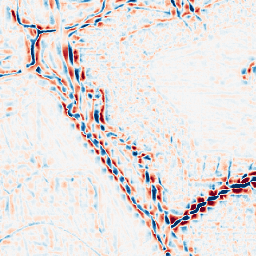
Category: wavelet
Decomposition family: wavelet_biorthogonal
Decomposition parameters: wavelet: bior2.4
level: 3
Upsampling method: sinc_blackman
Upsampling parameters: scale: 2
kernel_size: 4
Upsampling scale: 2